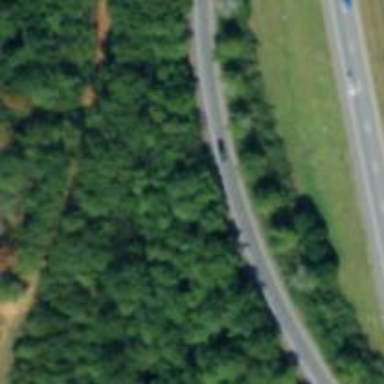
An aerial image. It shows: Motorway link.